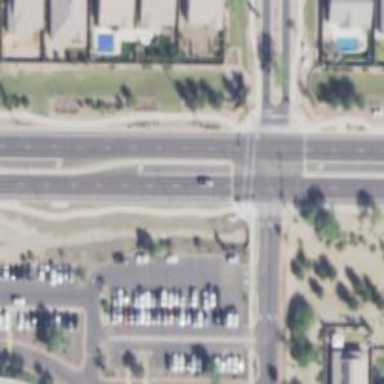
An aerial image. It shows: Secondary road with asphalt surface. There is sidewalk on the left side.